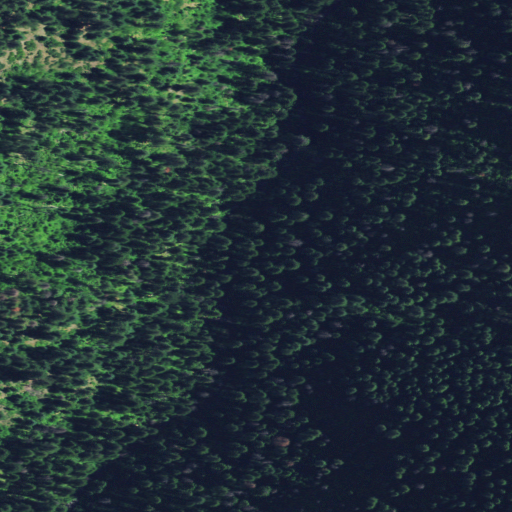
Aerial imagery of valley in Idaho named Jackass Gulch containing evergreen forest, shrub, and pasture